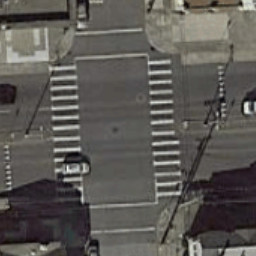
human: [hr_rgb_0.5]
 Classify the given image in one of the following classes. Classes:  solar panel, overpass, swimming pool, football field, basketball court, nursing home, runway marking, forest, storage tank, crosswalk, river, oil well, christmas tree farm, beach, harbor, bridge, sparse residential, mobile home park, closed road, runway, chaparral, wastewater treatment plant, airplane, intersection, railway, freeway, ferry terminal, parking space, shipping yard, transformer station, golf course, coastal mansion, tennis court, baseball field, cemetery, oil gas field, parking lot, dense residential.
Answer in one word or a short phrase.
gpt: crosswalk